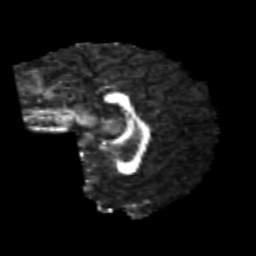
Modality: FA
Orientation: sagittal
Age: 20
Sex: female
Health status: healthy
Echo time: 0.074 s